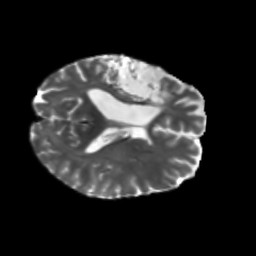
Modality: T2w
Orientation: axial
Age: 56
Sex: female
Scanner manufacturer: siemens
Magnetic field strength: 3 T
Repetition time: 5.47 s
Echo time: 0.0854 s